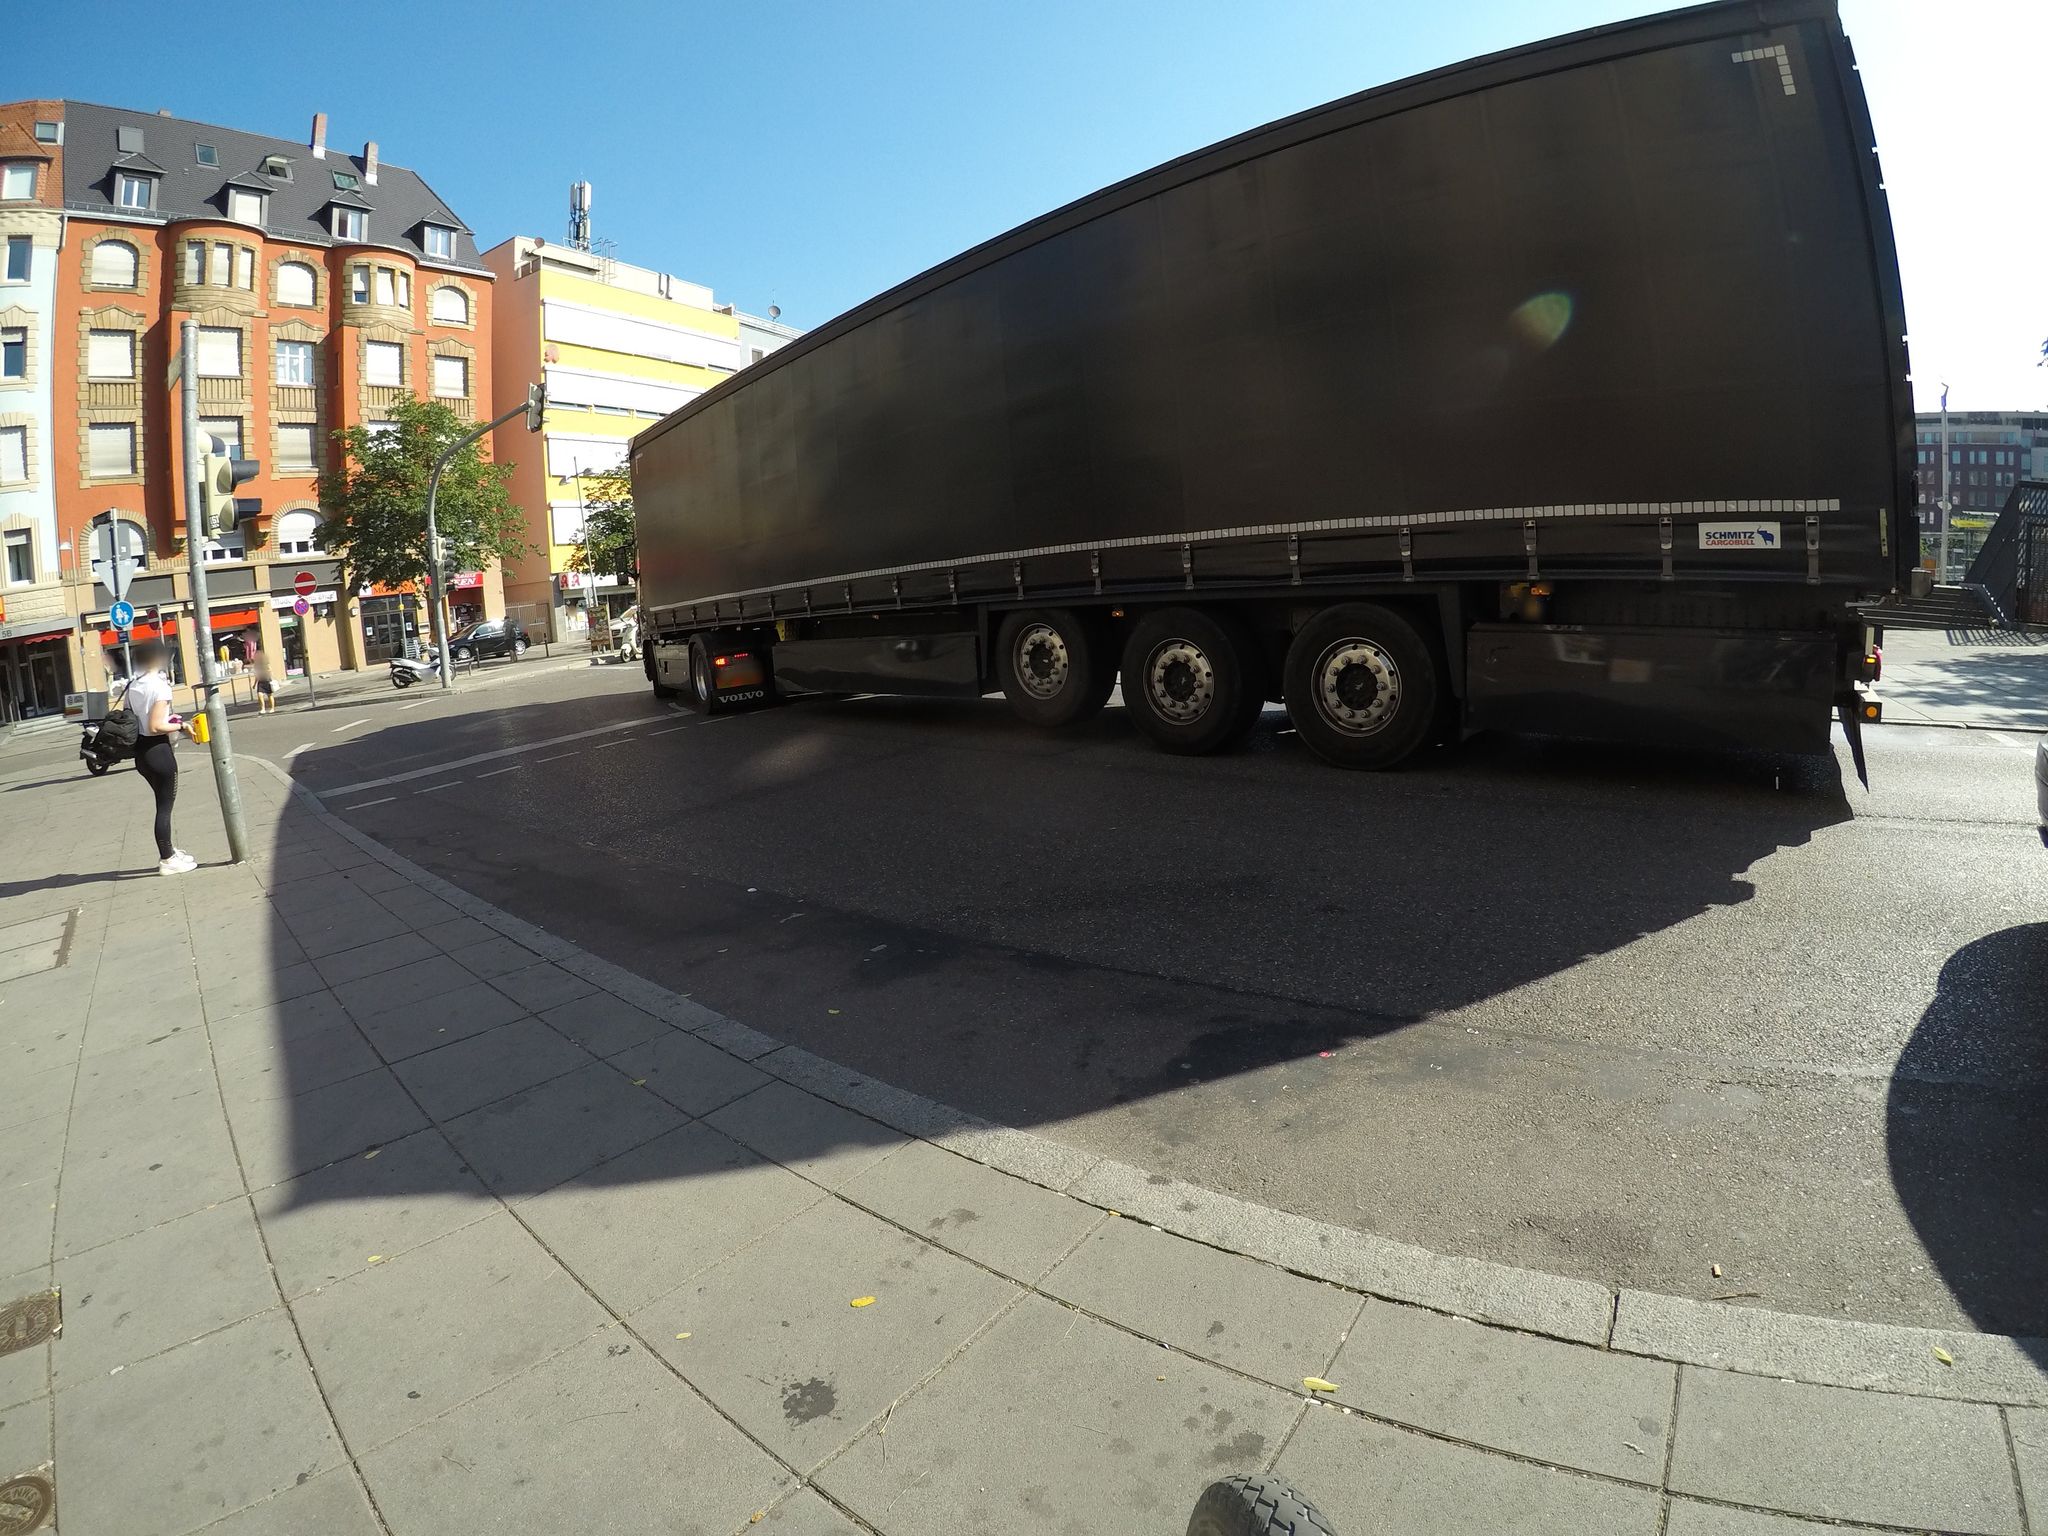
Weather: clear
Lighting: day
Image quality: good
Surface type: driving surface
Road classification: living_street, pedestrian, footway
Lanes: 2
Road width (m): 3
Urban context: urban centre
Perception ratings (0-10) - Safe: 0.14, Lively: 2.46, Beautiful: 3.1, Boring: 4.65, Depressing: 6.41, Wealthy: 4.61